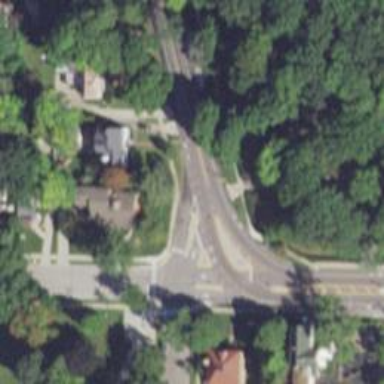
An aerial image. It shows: Secondary link road with separate sidewalk.